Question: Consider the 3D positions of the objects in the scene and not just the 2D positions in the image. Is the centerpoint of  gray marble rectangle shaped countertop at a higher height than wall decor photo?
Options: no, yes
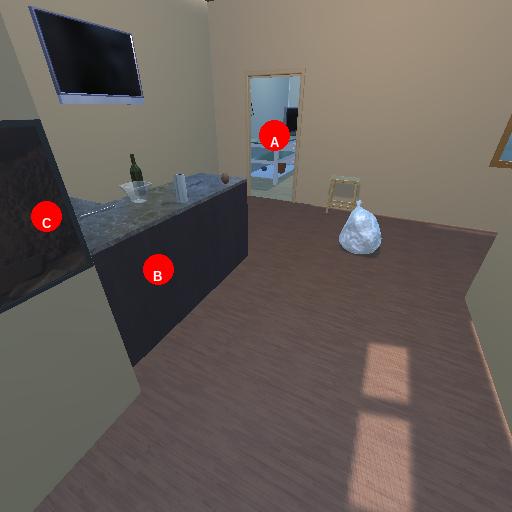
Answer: no